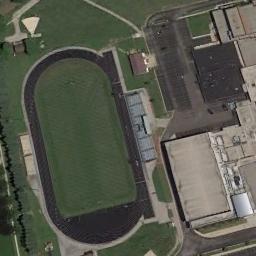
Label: ground_track_field